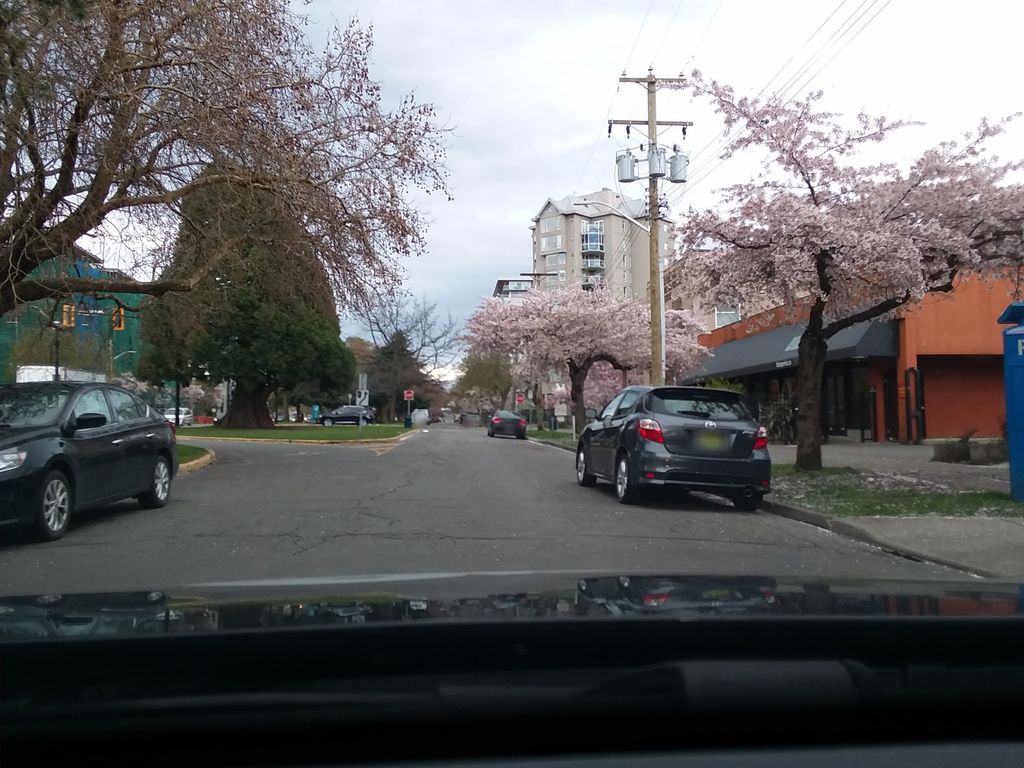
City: victoria